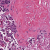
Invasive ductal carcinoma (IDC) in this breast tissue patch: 0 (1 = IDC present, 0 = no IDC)